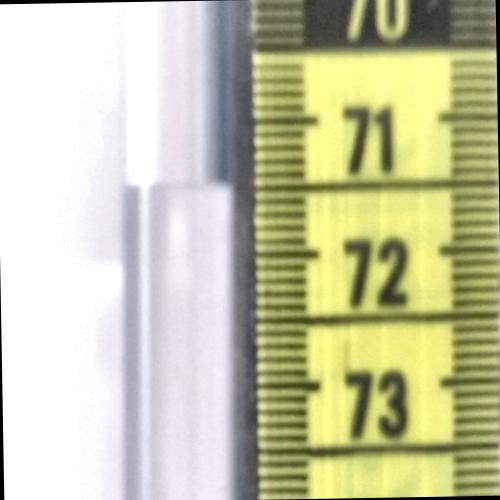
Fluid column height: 71.5 cm